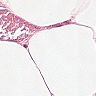
Metastatic tissue present: no